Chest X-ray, PA view. Patient: 52 years old, sex M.
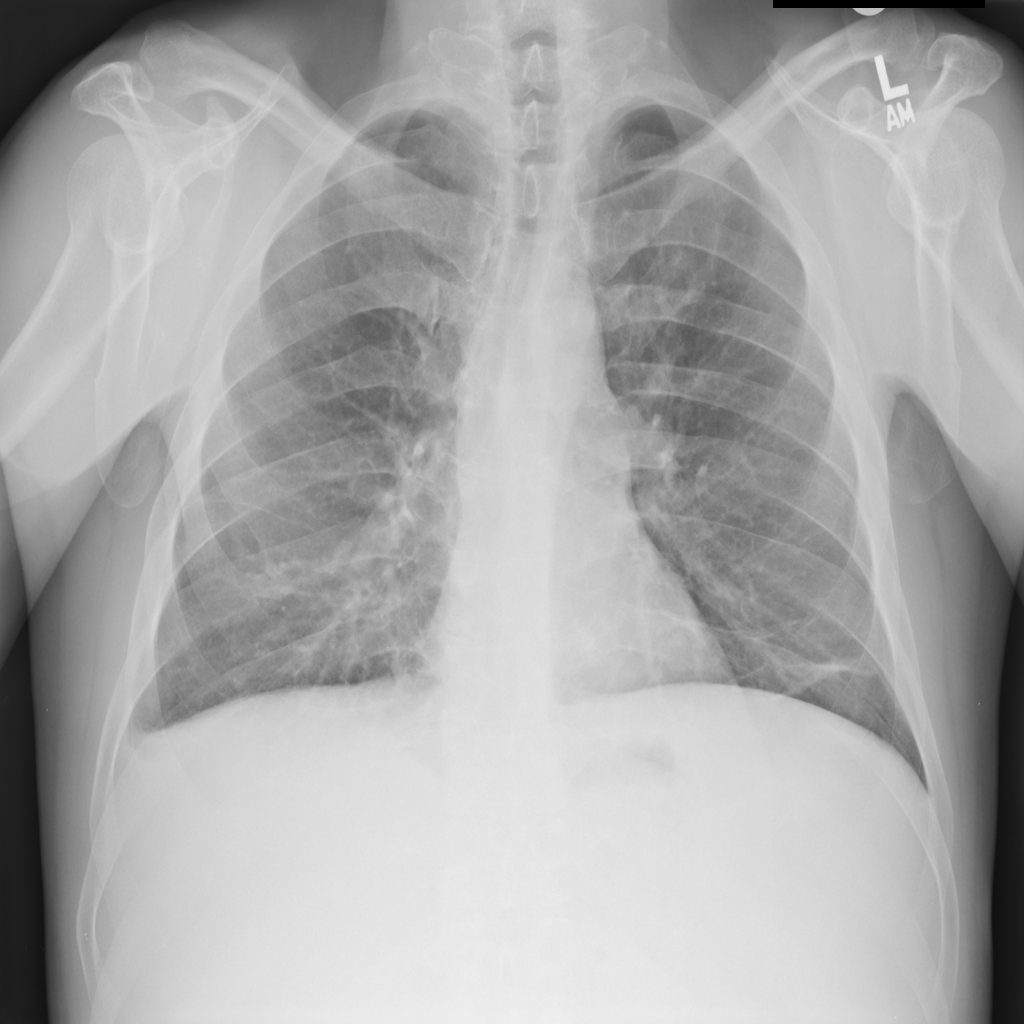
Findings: Effusion